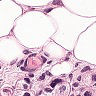
Metastatic tissue present: yes